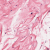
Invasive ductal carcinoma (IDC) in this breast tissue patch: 0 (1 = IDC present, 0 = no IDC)